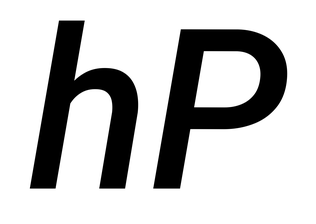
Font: Roboto-Italic_Medium_Italic